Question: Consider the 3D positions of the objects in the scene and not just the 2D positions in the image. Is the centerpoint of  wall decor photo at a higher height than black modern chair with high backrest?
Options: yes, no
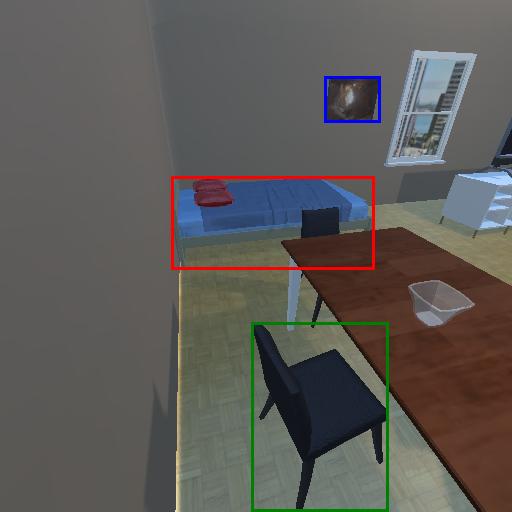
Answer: yes